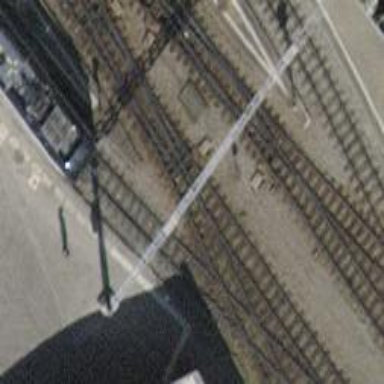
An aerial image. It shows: Narrow-gauge railway siding with 1 track. The track is electrified with contact line.